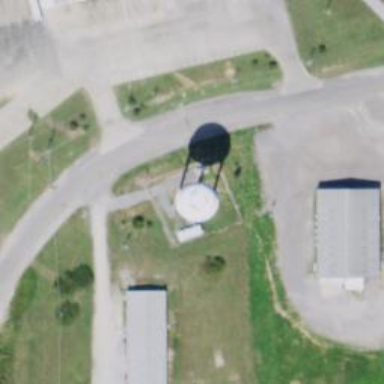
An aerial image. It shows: Water tower that is man-made.